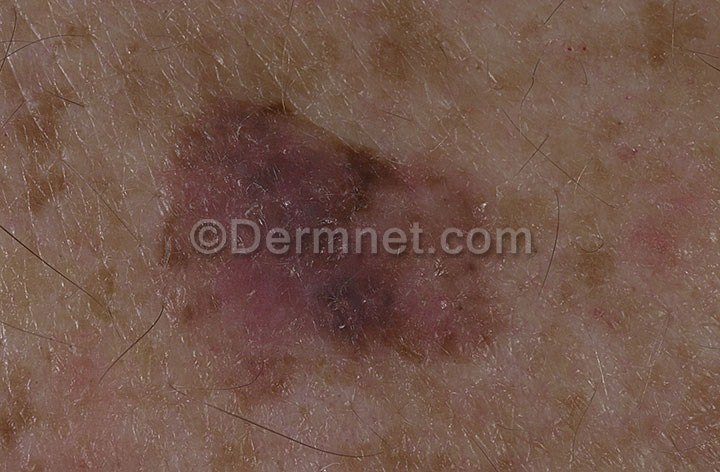
Disease: Melanoma Skin Cancer Nevi and Moles